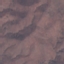
Land use / land cover class: HerbaceousVegetation